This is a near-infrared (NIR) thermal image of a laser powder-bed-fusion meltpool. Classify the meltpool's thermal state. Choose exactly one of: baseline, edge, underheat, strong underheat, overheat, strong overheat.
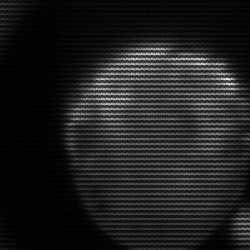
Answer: edge